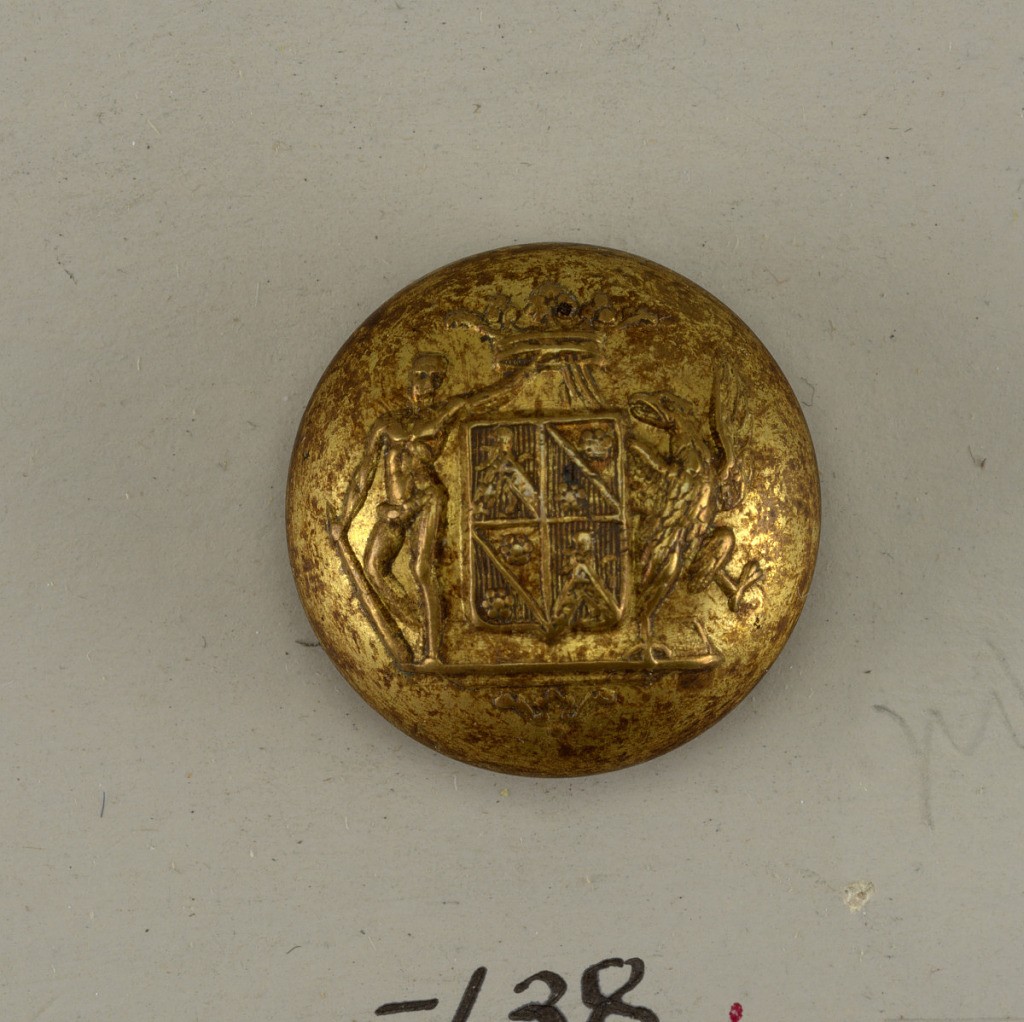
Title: Button
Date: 1801–50
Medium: Brass
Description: Circular, convex button with ornament showing shield with heraldic devices, a man and a griffin as supporters, and a crown. Back and shank of brass.

On card E